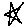
Label: star